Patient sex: M
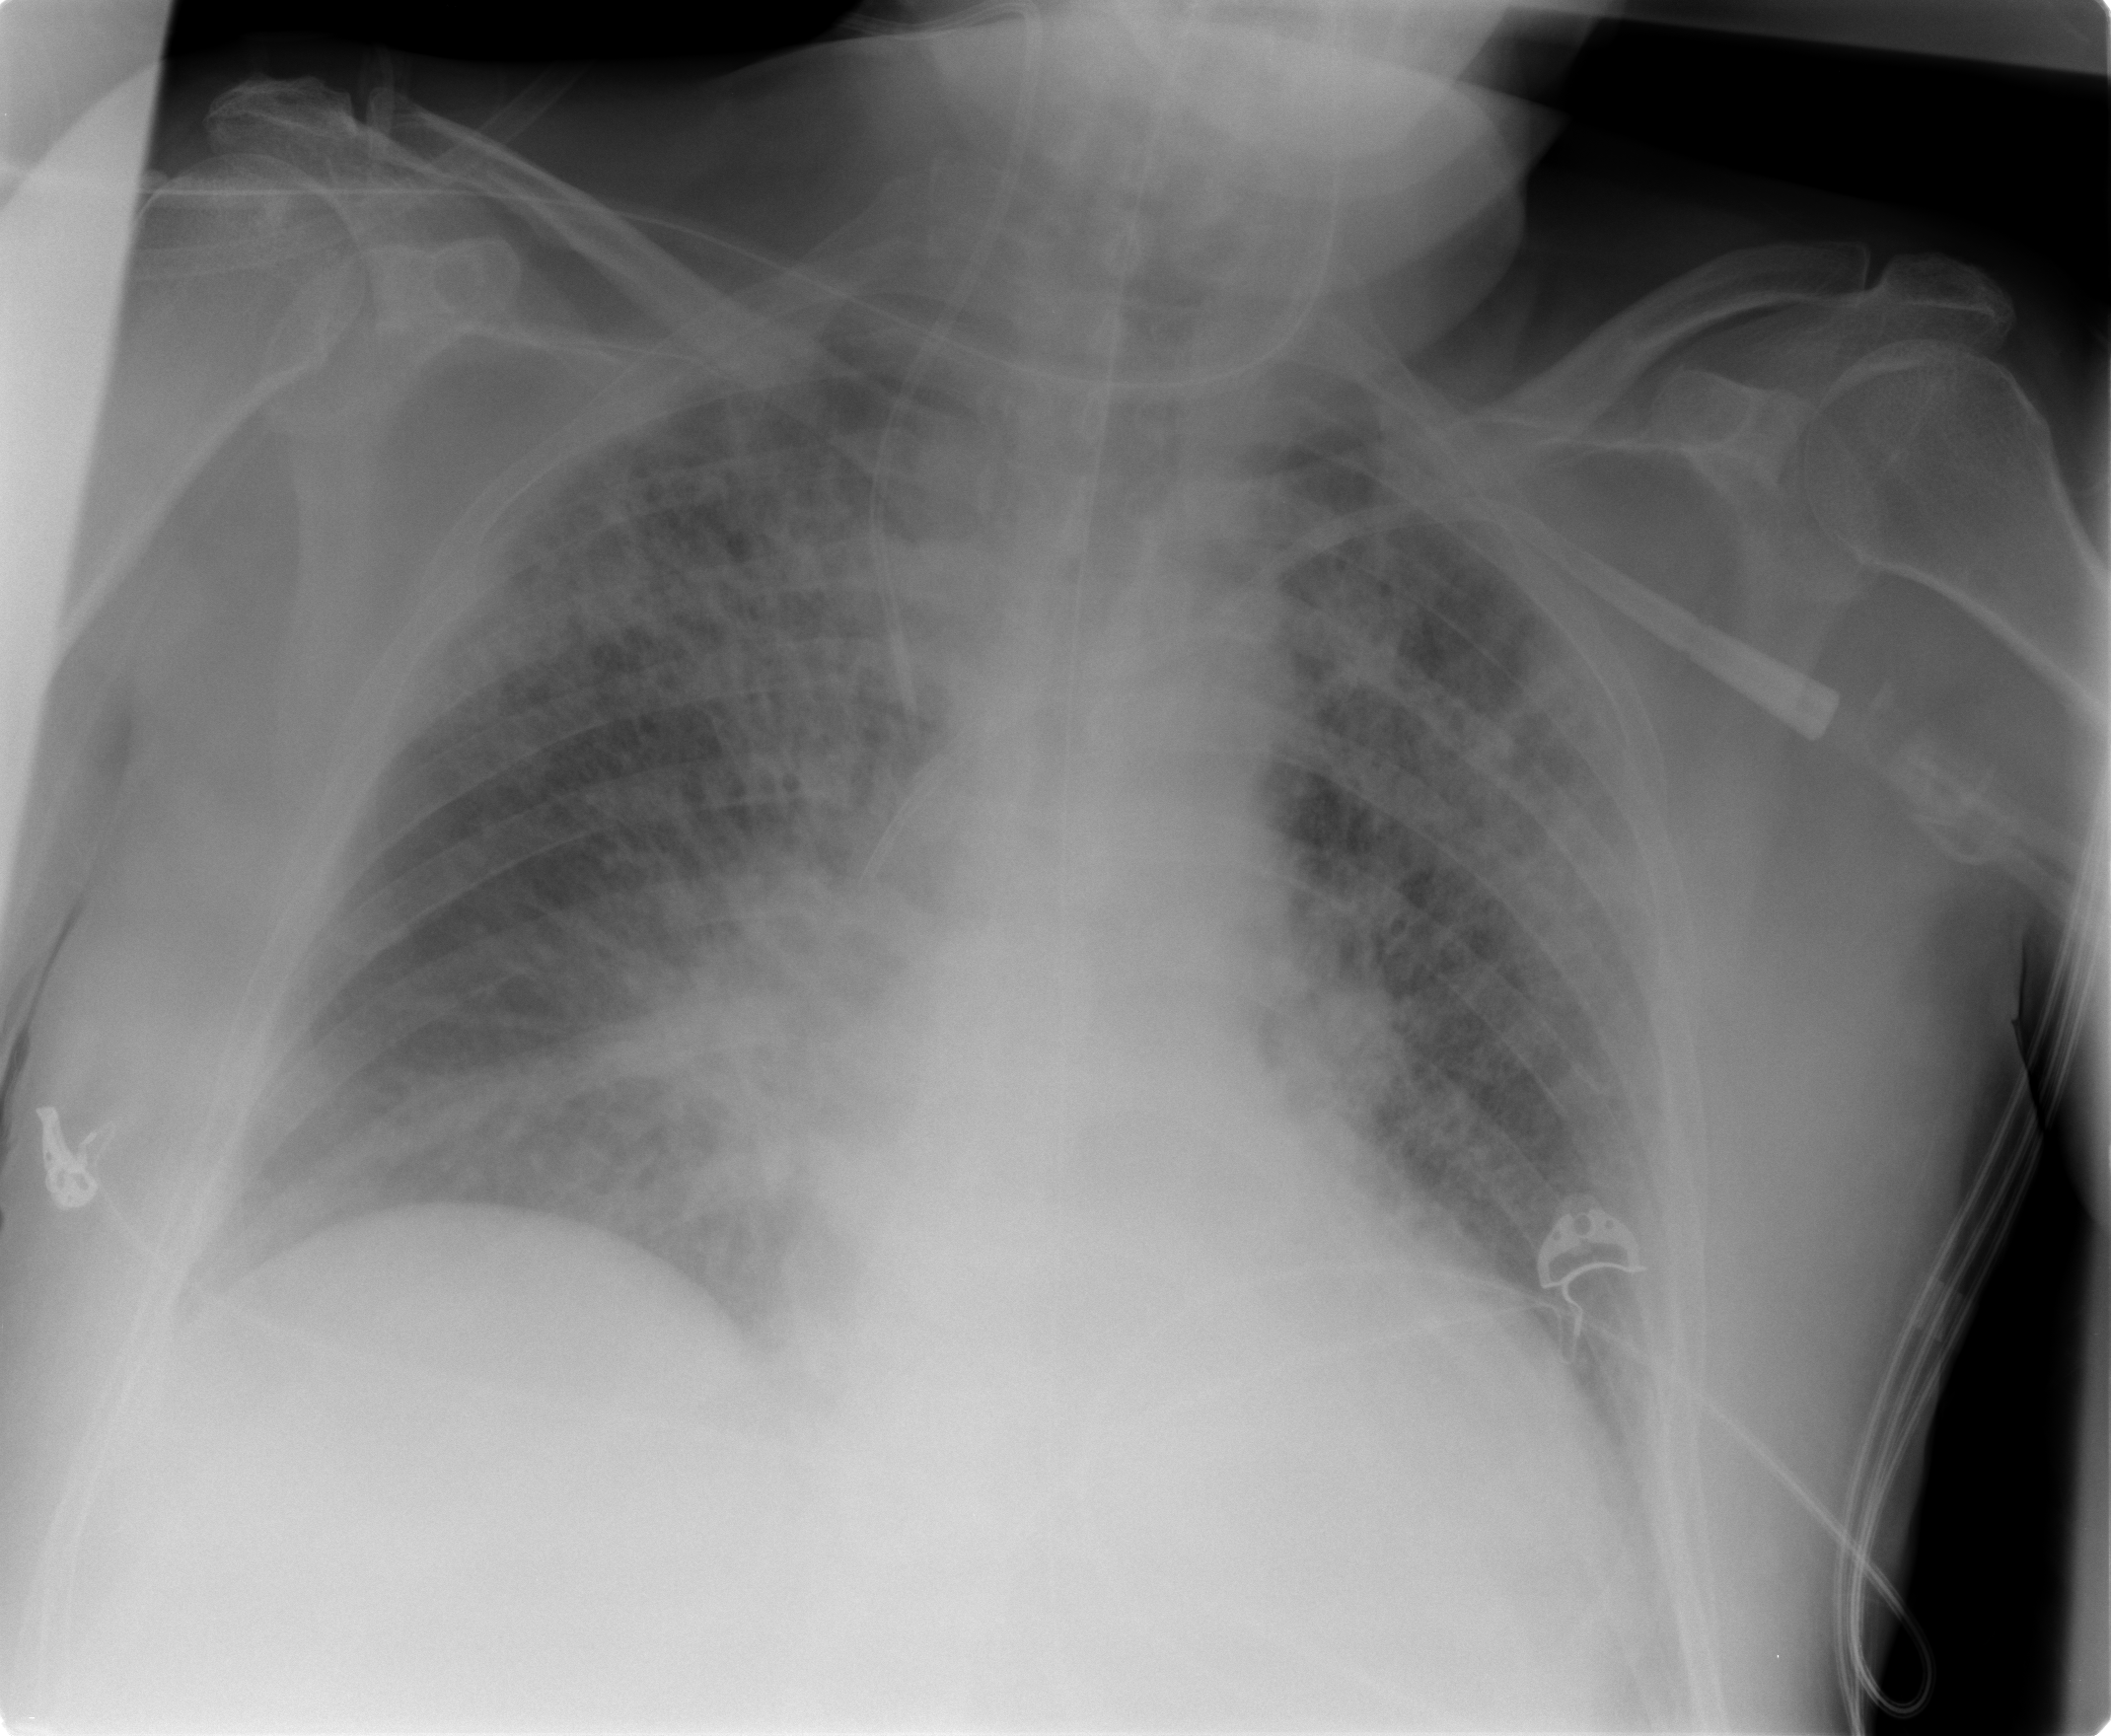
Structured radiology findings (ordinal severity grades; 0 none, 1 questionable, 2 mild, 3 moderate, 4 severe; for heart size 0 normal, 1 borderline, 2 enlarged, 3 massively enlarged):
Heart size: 2
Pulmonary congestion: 2
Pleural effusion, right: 0
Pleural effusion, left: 0
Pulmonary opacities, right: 3
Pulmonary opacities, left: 3
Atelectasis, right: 0
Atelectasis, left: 0